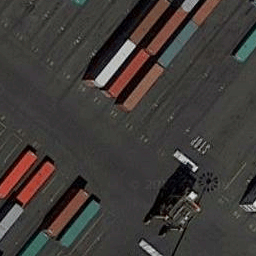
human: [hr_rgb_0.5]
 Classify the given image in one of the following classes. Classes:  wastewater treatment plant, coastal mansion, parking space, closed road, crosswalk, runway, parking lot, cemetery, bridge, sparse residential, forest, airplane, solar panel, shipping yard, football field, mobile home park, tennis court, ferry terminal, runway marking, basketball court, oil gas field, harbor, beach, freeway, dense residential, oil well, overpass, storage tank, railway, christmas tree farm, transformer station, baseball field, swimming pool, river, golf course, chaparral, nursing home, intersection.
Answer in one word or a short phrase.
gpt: shipping yard